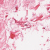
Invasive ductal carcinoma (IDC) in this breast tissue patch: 0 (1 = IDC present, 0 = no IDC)